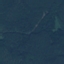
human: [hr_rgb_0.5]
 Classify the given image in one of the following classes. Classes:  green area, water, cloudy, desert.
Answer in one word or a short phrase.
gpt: green area